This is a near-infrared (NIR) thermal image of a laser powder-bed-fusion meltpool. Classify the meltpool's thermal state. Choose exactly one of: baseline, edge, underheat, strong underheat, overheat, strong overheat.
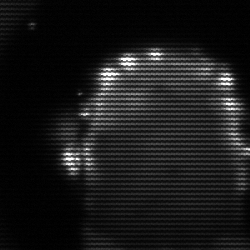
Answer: baseline